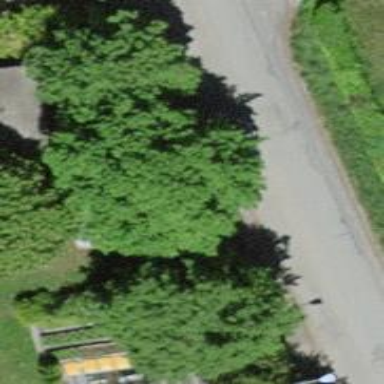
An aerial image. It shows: Broadleaved tree with lush foliage.